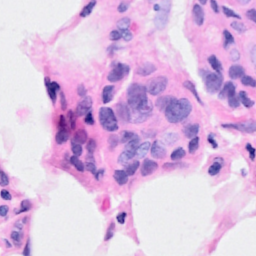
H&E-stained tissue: Breast